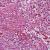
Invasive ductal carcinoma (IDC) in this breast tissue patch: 1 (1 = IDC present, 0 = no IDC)